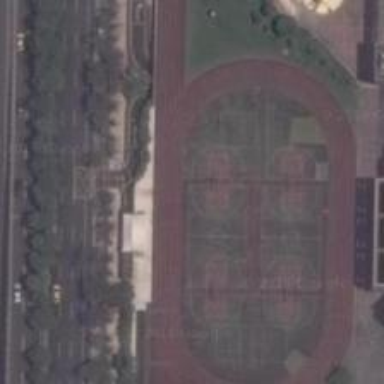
The exercise yard made up of several baksetball courts is between dense greenery and buildings .